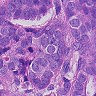
Metastatic tissue present: yes